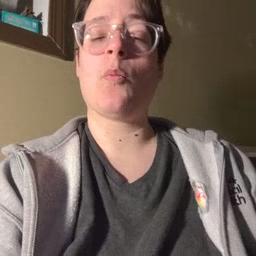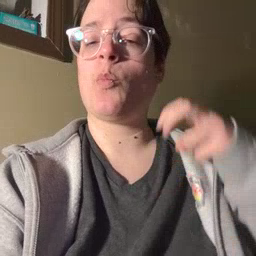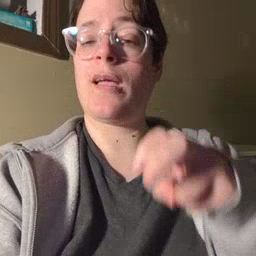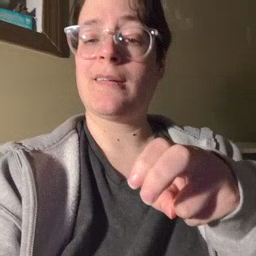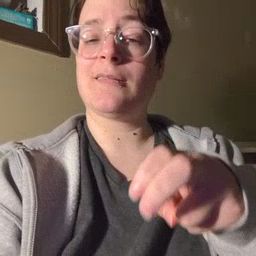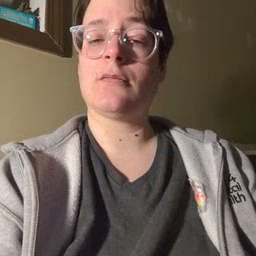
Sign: ride